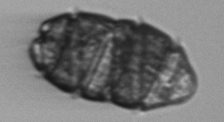
Label: Margalefidinium